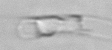
Label: Guinardia_striata